Field crop: tomato
Growth stage: 2
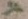
Species: solanum